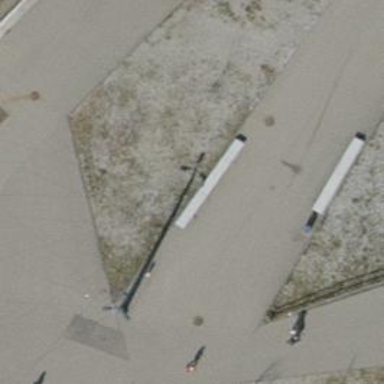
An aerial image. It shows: Concrete bench.